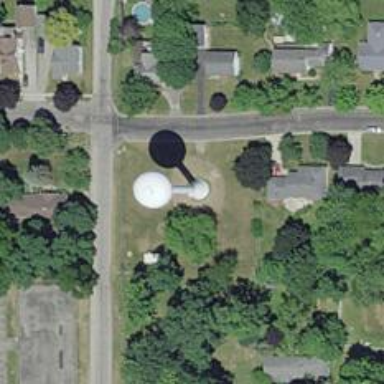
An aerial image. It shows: Water tower that is man-made.